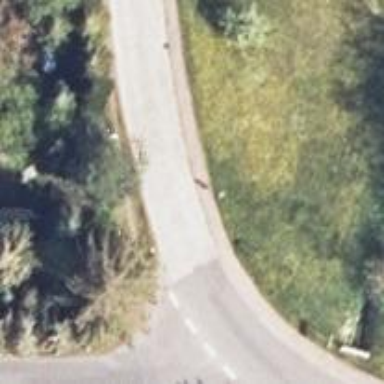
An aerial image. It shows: Secondary road with asphalt surface.